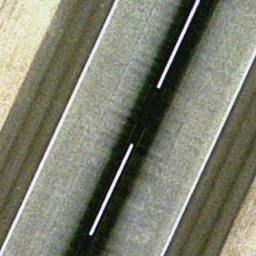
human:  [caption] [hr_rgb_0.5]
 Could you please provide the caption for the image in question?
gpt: It is a straight runway with some white mark lines on it .

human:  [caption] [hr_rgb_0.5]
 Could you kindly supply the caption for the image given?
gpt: A straight runway with some mark lines on it .

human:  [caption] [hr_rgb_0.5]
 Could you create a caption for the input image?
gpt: It is a straight runway with some mark lines on it .

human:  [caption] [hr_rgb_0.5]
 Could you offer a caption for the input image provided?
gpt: There are some mark lines on the straight runway .

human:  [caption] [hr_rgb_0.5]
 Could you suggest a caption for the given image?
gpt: A straight runway with some white mark lines on it .